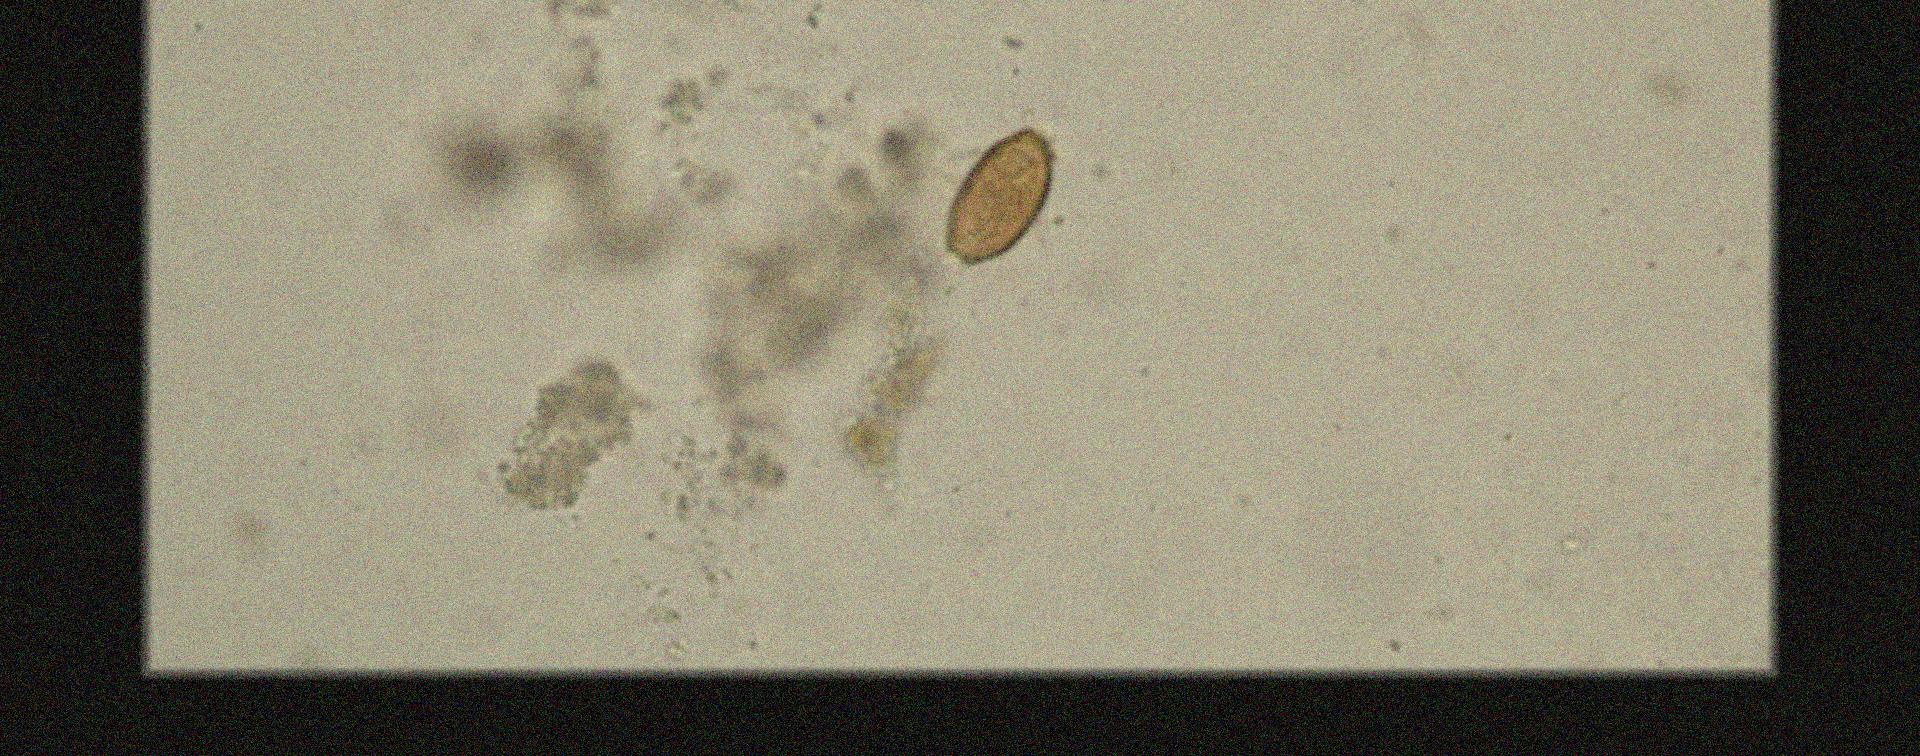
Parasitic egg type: Trichuris trichiura